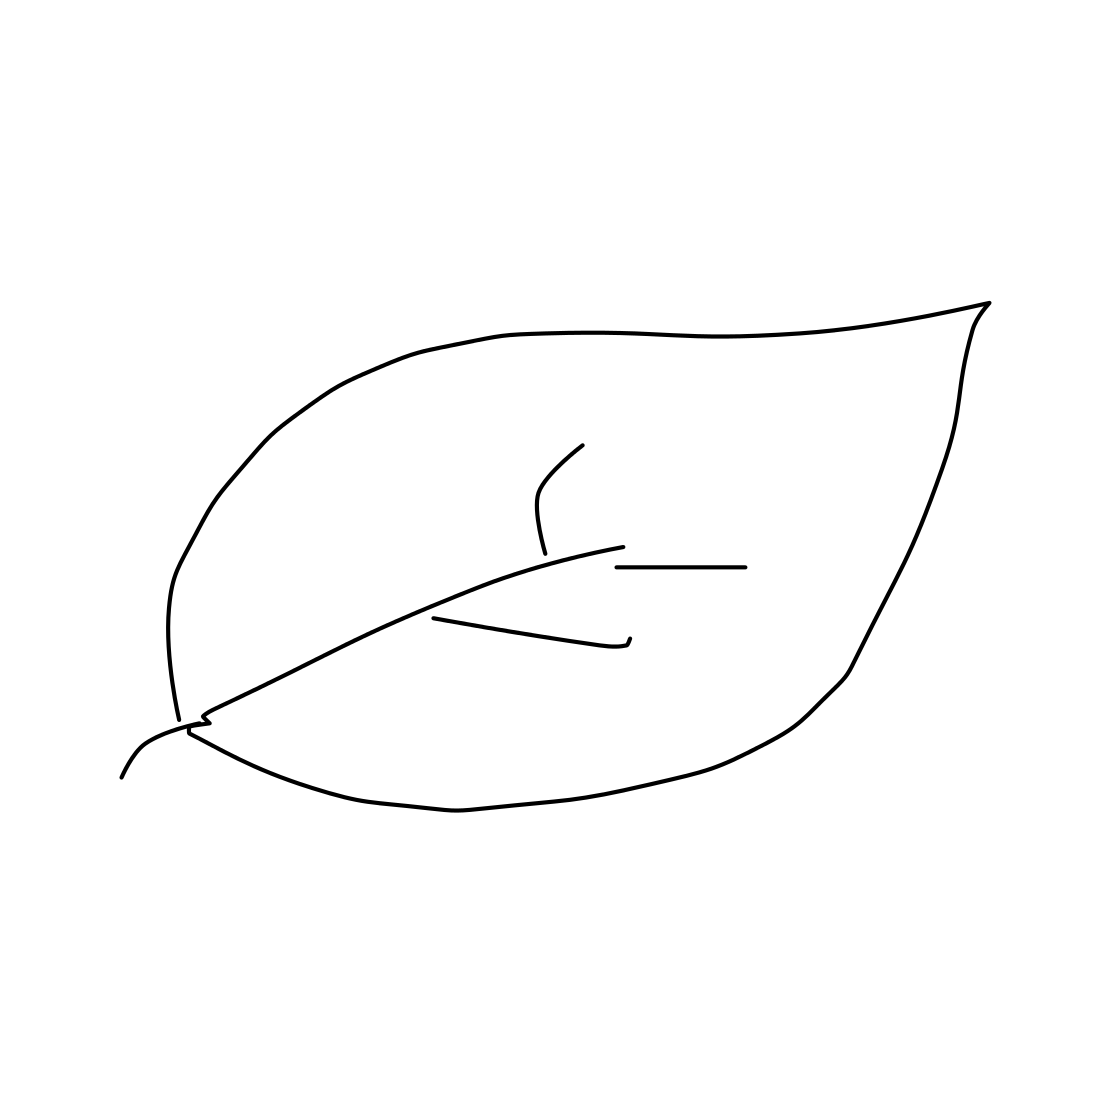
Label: leaf